Field crop: maize
Growth stage: 2
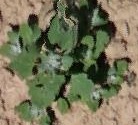
Species: chenopodium